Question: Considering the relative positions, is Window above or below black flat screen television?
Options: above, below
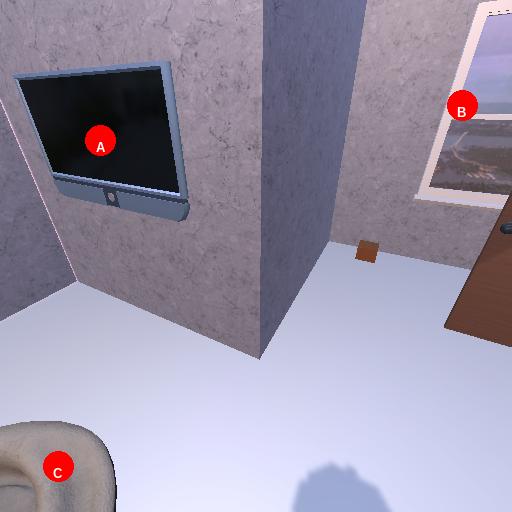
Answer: above